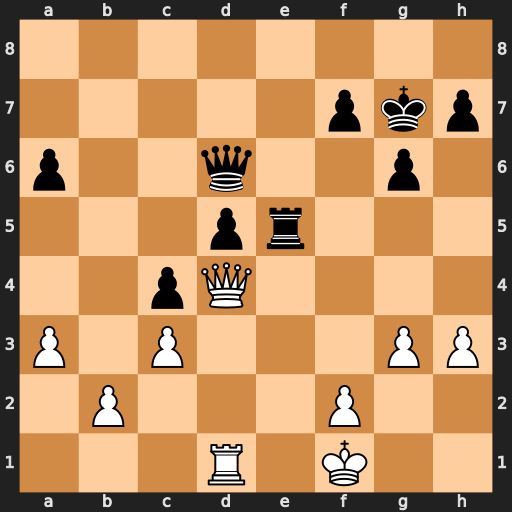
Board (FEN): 8/5pkp/p2q2p1/3pr3/2pQ4/P1P3PP/1P3P2/3R1K2
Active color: w
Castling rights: -
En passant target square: -
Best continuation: f4 f6 fxe5